【题型】填空题　【知识点】立体几何　【难度】medium
如图，在四面体 \(A-BCD\) 中，\(AB=AD=CD=1\)，\(BC=2\)，\(AC=\sqrt{2}\)，平面 \(ABD \perp\) 平面 \(BCD\)，则四面体 \(A-BCD\) 外接球的表面积为\_\_\_\_\_\_。
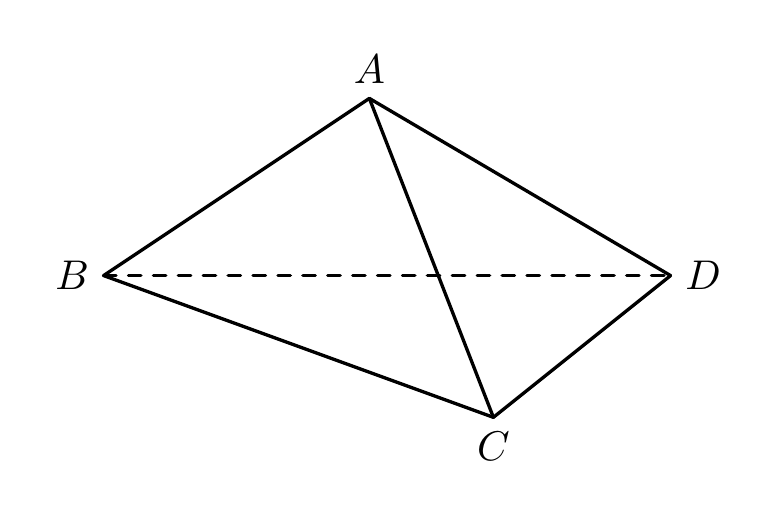
【解答】
\vspace{1em}
\textbf{【答案】} \(5\pi\)

\vspace{1em}
\textbf{【分析】}根据题意取 \(BD\) 的中点 \(E\)，连接 \(AE\)，\(CE\)，分别找出 \(\triangle BCD\) 外接圆的圆心 \(H\)，\(\triangle ABD\) 外接圆的圆心 \(F\)，再结合外接球的性质可得 \(BG\) 即为外接球半径，即可求解。

\vspace{1em}
\textbf{【详解】}取 \(BD\) 的中点 \(E\)，连接 \(AE\)，\(CE\)，如图，

在 \(\triangle ABD\) 中，\(AE \perp BD\)，因为平面 \(ABD \perp\) 平面 \(BCD\)，

因为平面 \(ABD \cap\) 平面 \(BCD = CD\)，所以 \(AE \perp\) 平面 \(BCD\)。

设 \(BE = x\)，则 \(AE^2 = 1 - x^2\)，\(\cos\angle CBD = \frac{BC^2 + BD^2 - CD^2}{2BC \cdot BD} = \frac{3 + 4x^2}{8x}\)，

\(CE^2 = BE^2 + BC^2 - 2BE \cdot BC \cos\angle CBD = x^2 + 4 - 2 \cdot 2x \cdot \frac{3 + 4x^2}{8x} = \frac{5}{2} - x^2\)。

因为 \(AC^2 = AE^2 + CE^2\)，所以 \(1 - x^2 + \frac{5}{2} - x^2 = 2\)，解得 \(x = \frac{\sqrt{3}}{2}\)，则 \(AE = \frac{1}{2}\)。

所以 \(BD = 2x = \sqrt{3}\)，因为 \(BD^2 + CD^2 = BC^2\)，所以 \(BD \perp CD\)。

取 \(BC\) 的中点 \(H\)，则 \(H\) 为 \(\triangle BCD\) 外接圆的圆心，过点 \(H\) 作直线 \(l_1\) 垂直于平面 \(BCD\)，

设 \(\triangle ABD\) 外接圆的圆心为 \(F\)，过 \(F\) 作直线 \(l_2\) 垂直于平面 \(ABD\)，记 \(l_1 \cap l_2 = G\)，

在 \(\triangle ABD\) 中，由正弦定理可得 \(\frac{AF}{\frac{1}{2}} = \frac{AD}{\sin\angle ABD} = \frac{AB}{AE}\)，解得 \(AF = 1\)，

则 \(G\) 为四面体 \(A-BCD\) 外接球的球心。连接 \(BG\)，

则 \(HG = EF = AF - AE = 1 - \frac{1}{2} = \frac{1}{2}\)，

四面体 \(A-BCD\) 外接球的半径为 \(BG = \sqrt{BH^2 + HG^2} = \frac{\sqrt{5}}{2}\)，

所以四面体 \(A-BCD\) 外接球的表面积为 \(4\pi \cdot BG^2 = 5\pi\)。

故答案为：\(5\pi\)。

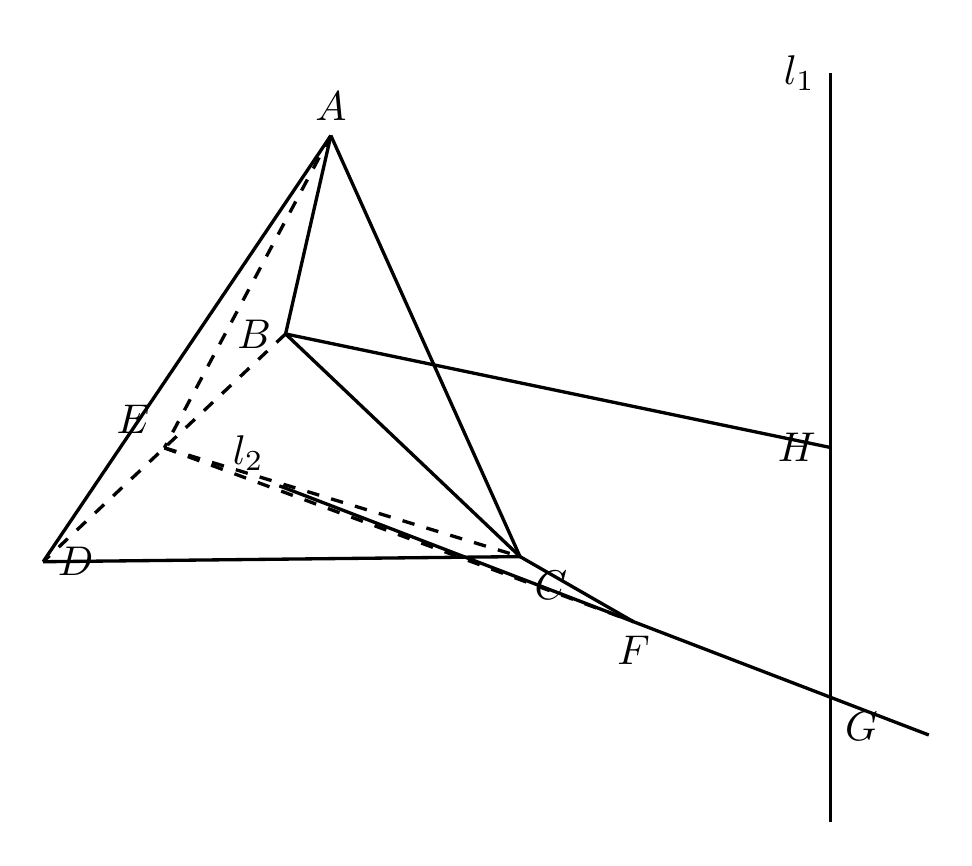